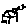
Label: house